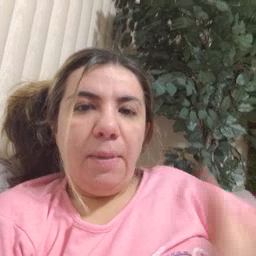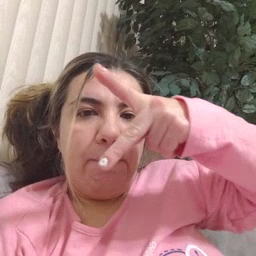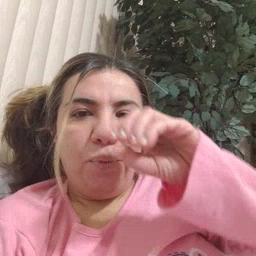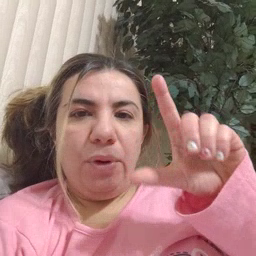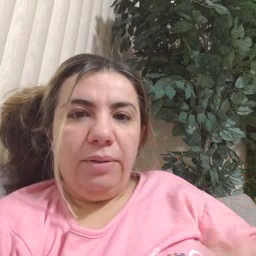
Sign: pool